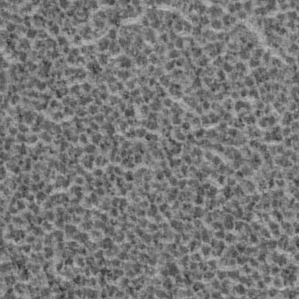
Label: frost